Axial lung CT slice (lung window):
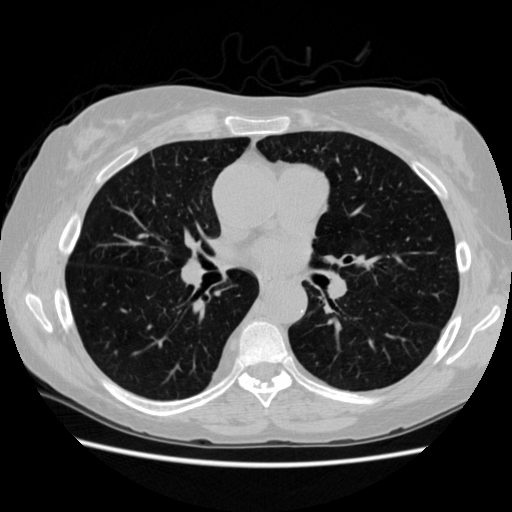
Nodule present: no